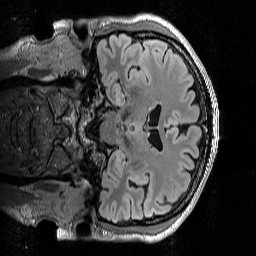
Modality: T2w
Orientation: coronal
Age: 66
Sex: male
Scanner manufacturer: siemens
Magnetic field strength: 3 T
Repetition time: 5 s
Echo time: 0.386 s